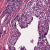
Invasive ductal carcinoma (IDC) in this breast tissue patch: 0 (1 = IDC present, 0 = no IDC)